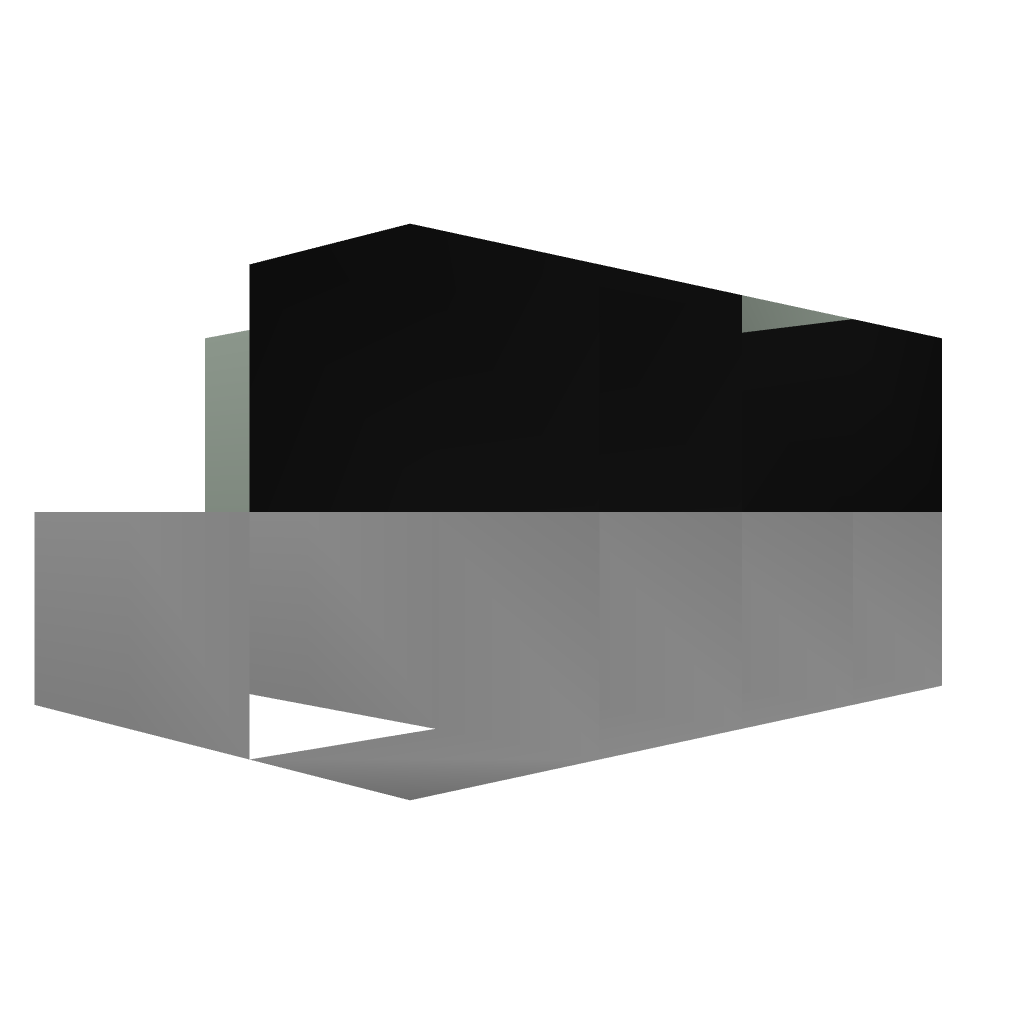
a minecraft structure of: Stack sequencer extension cell